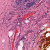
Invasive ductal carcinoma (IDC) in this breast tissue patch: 0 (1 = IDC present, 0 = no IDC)